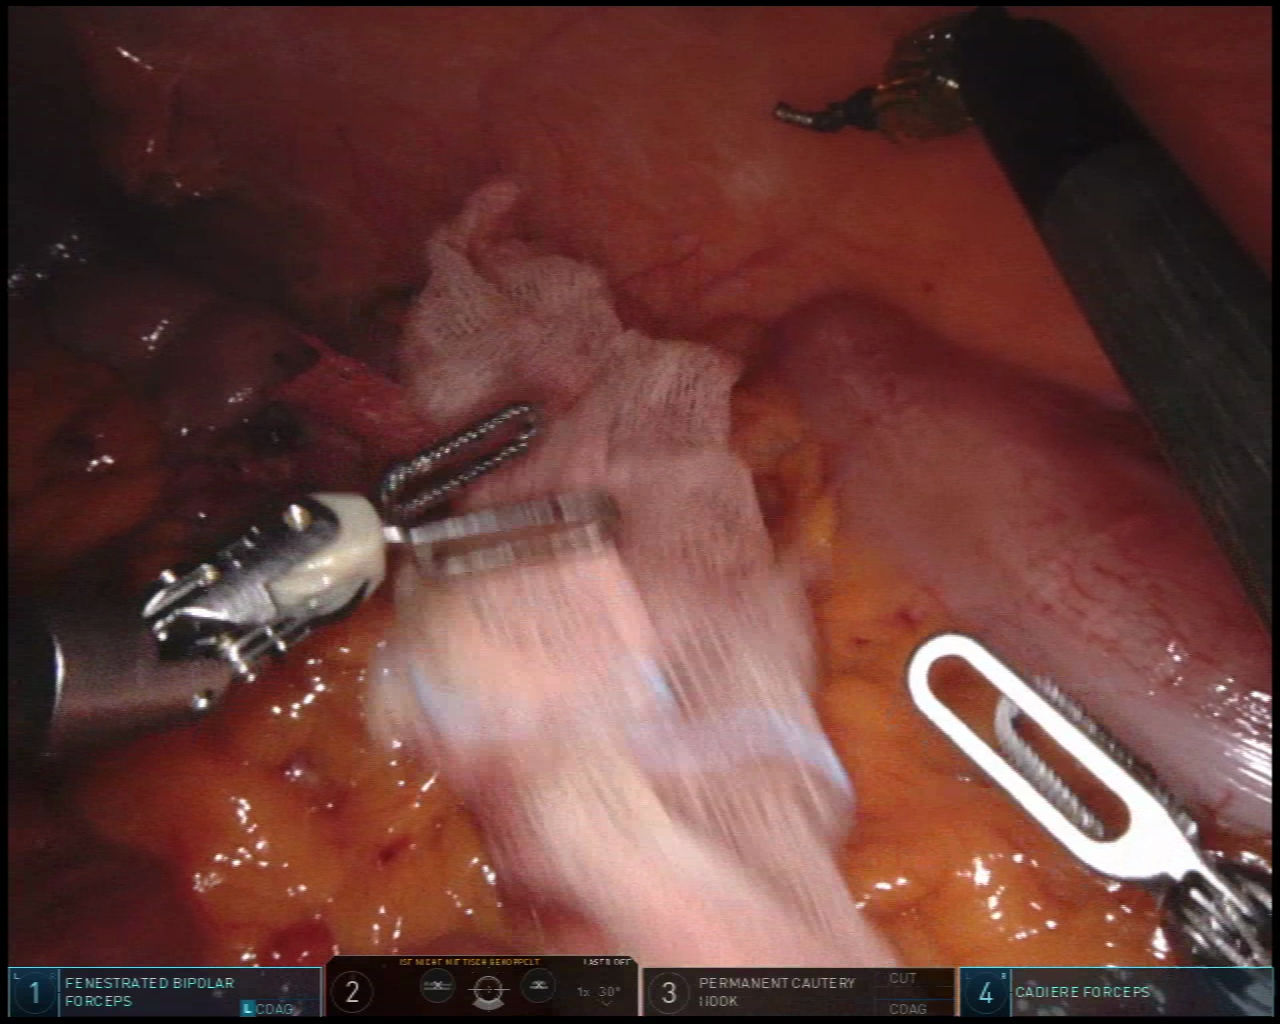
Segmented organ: colon
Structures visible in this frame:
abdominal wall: yes
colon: yes
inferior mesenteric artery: no
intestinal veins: no
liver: no
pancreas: no
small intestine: yes
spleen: yes
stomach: no
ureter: no
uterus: no
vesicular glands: no